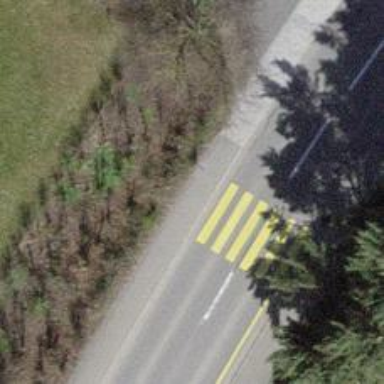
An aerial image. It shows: Sidewalk.